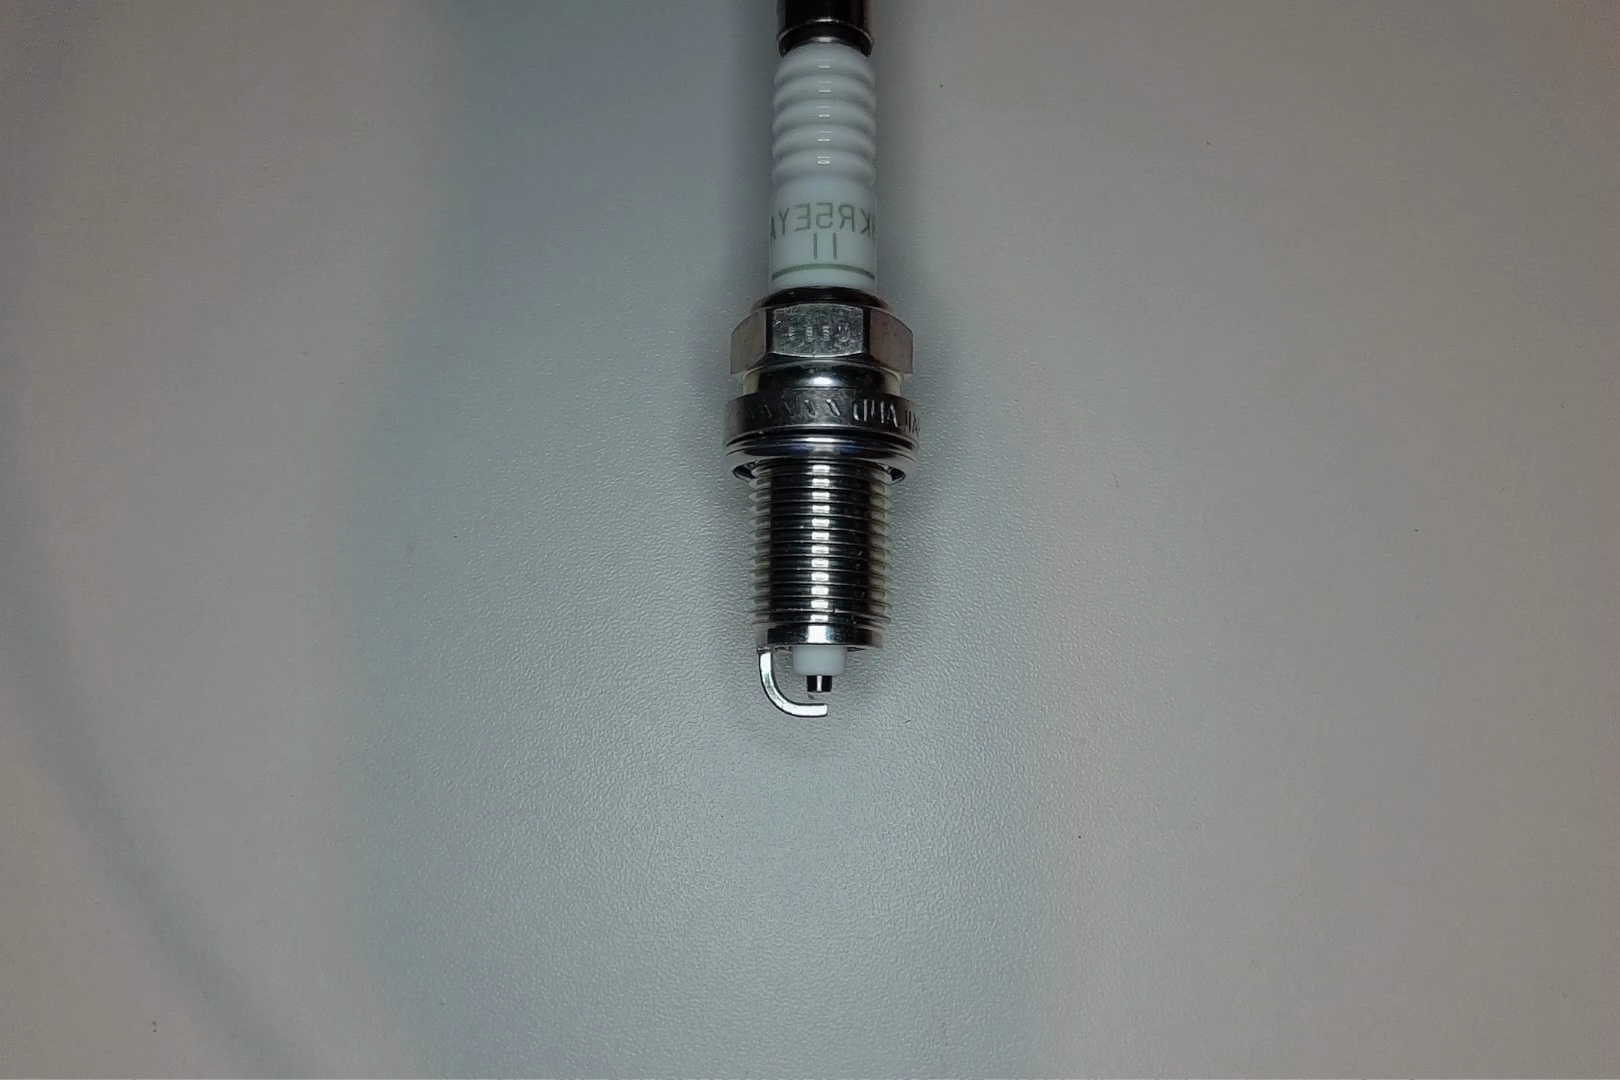
Label: no anomaly